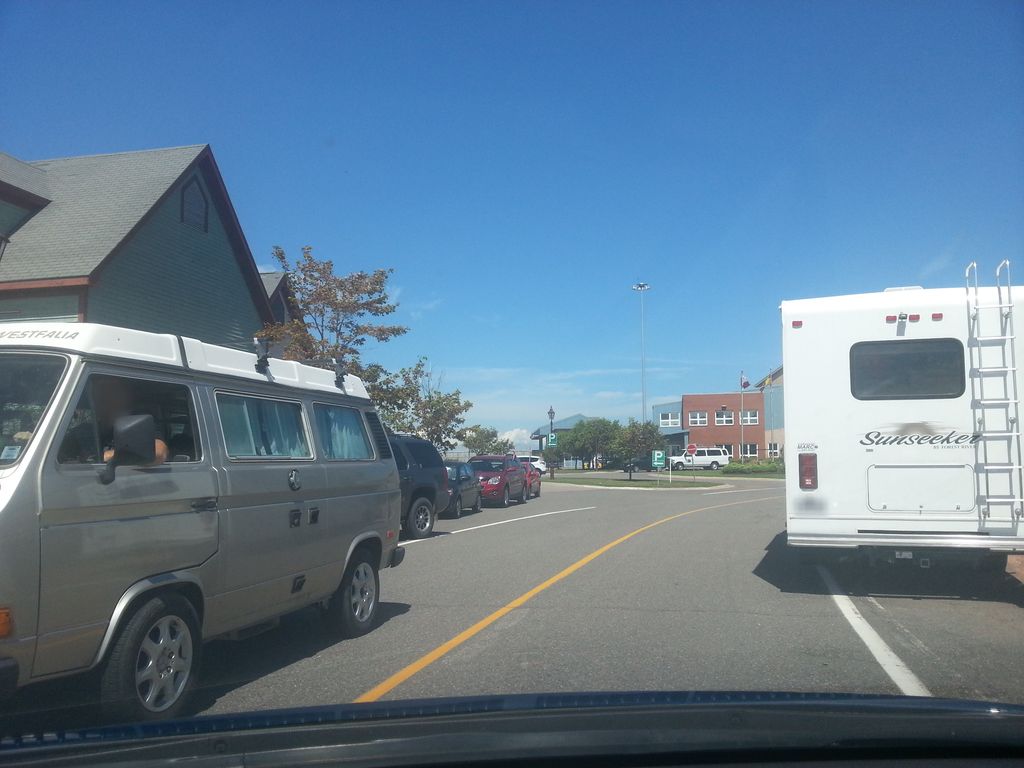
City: charlottetown